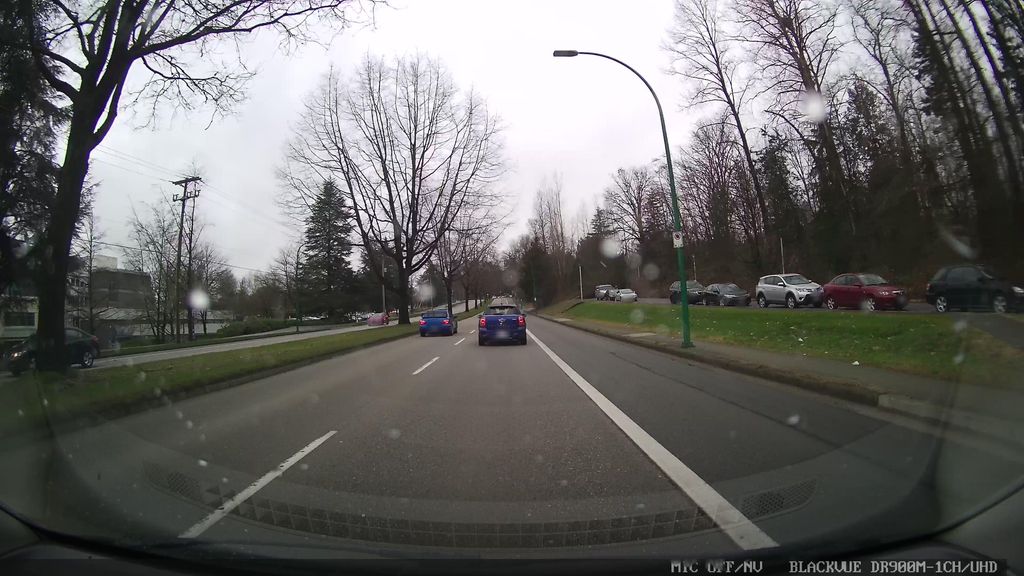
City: vancouver